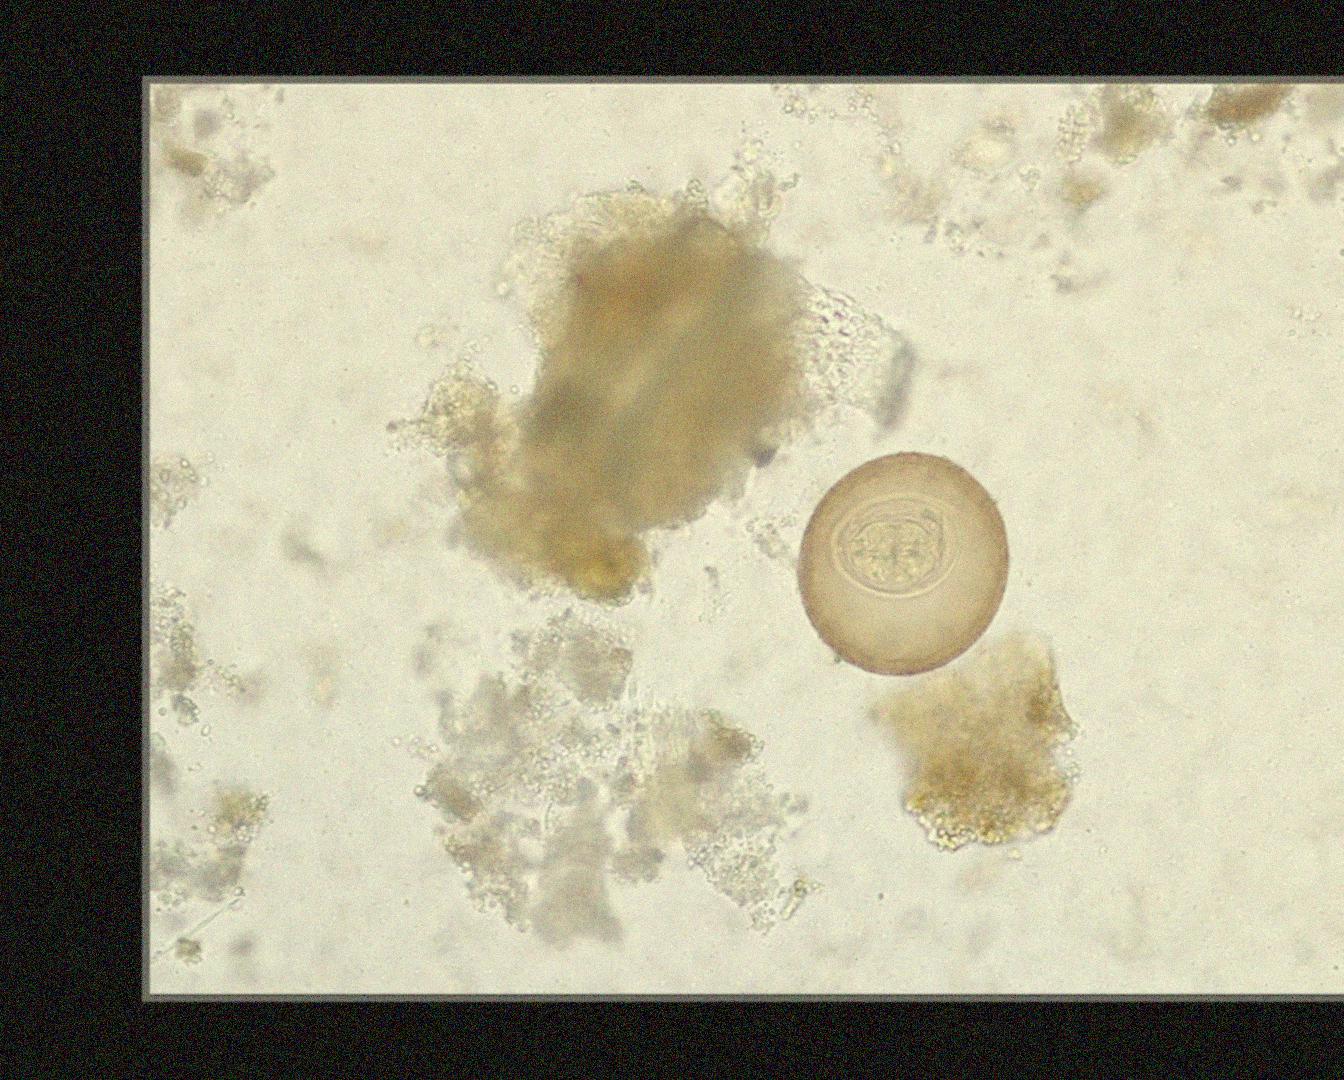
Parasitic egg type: Hymenolepis diminuta